Field crop: maize
Growth stage: 2
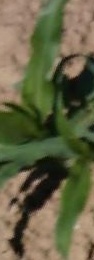
Species: maize